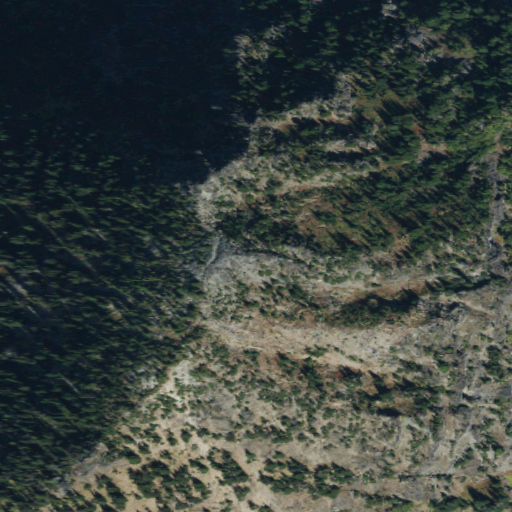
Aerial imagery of mountain in Washington named McNeeley Peak containing evergreen forest, shrub, and grassland